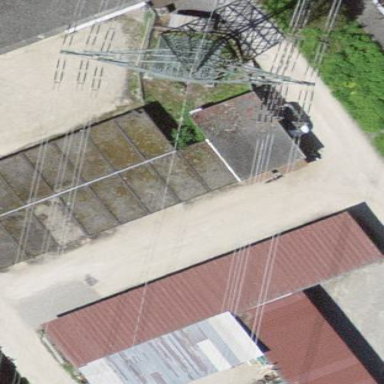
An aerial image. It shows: Garage building.